Question: As soon as my program is run, I want my wxChoice to be populated with items from a list I designate. I am using wxFormBuilder to handle the GUI elements of my program.
My code:
'''
def onDropDownSelection(self, parent):
#Open designated file
lines = tuple(open("/Users/it/Desktop/Classbook/masterClassList.txt", 'r'))
#Strips the first line of the file, splits the elements, assigns to "one"
lines[1].rstrip()
one = lines[1].split("|")
#My attempt to populate the wxChoice with my list "one"
self.firstChoice.SetItems(one)
'''
This event is activated when the user clicks on the drop-down (wxChoice) menu, and re-populates every time it is clicked on.
Is there a way I can populate my wxChoice, only once, upon the initial opening/running of the program?
I have placed this code where the wxChoice is being created. However, I am now experiencing a "Unindent does not match any outer indentation level" on line 44. How do I fix this?

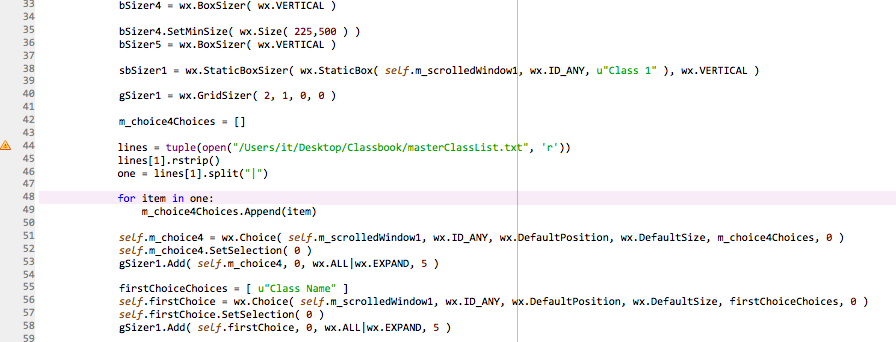
Answer: Check for your indentation. Some times if you copy paste, this can mess things up.
Just rewrite it or replace it with another statement. See here:
<URL>
Problem is if you make your indentation with tabs and then copy-paste some code from an example page, where the indentation is made with spaces. Then you have mixed Indentations. I've had these a lot of times.